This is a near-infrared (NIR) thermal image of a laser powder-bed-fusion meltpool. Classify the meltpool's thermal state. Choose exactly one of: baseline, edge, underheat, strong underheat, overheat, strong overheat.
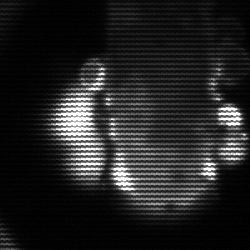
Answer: strong underheat